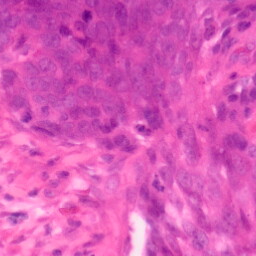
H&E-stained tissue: Colon